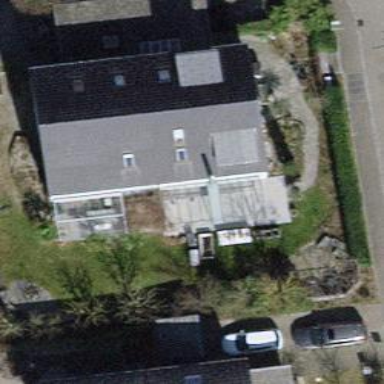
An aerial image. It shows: Building with tile roof.